Question: I've got the following tables:
'Student', 'Register' and a join table which displays the records that 1 register has many students in it, called 'Registers_Students' which looks like this: .
I had to create the 'Register_Students' table via 'rails g migration CreateStudentRegister', which looked like this:
'''
class CreateStudentRegister < ActiveRecord::Migration
def change
create_table :registers_students, :id => false do |t|
t.integer :register_id
t.integer :student_id
t.boolean :present
t.time :time_of_arrival
end
end
end
'''
Now, I want every register to have a number of students, and for every student, I want them to have a 'present' status of true/false, and every student should also have a 'time_of_arrival' time.
However, I have no way of accessing the 'time_of_arrival' or 'present' attributes, as I want to set them.
The way I want to change these attributes for every student, is in the 'register/show.html.erb' using the following code:
'''
<% @register.students.each do |student| %>
<tr>
<td><%= Register.find(@register).present %></td> #Doesn't work
<td><%= student.university_id%></td>
<td><%= student.first_name.titlecase%></td>
<td><%= student.last_name.titlecase%></td>
<td><%= Register.find(@register).time_of_arrival %></td> #This doesn't work
<td><%= student.time_of_arrival%></td> #Nor does this
</tr>
<% end %>
</table>
'''
The reason I want it to be displayed in the 'show' page, is so that the register can be edited with marking the student as either being present or absent, and also mark their time of arrival using a checkbox (That part hasn't been implemented yet, but if any of you guys know how to implement it, I'd love to hear about it).
Thanks guys for any answers in advance
EDIT: Added models
Model for 'Students':
'''
class Student < ActiveRecord::Base
has_and_belongs_to_many :registers
validates :university_id, :length => { :minimum => 10}, #Checks that the University ID is 10 characters long
:uniqueness => {:case_sensitive => false}, #Checks that the University ID is unique, regardless of case-sensitivity
:format => { :with => /[wW]\d\d\d\d\d\d\d\d\d/, #University ID needs to be in the right format via regex
:message => "Needs to be in the right format i.e. w123456789"}
default_scope :order => 'LOWER(last_name)' #Orders the students via last name
attr_accessible :first_name, :last_name, :university_id
def name
first_name.titlecase + " " + last_name.titlecase
end
end
'''
And this is the other model for the 'Register'
'''
class Register < ActiveRecord::Base
has_and_belongs_to_many :students
belongs_to :event
attr_accessible :date, :student_ids, :module_class_id, :event_id
end
'''
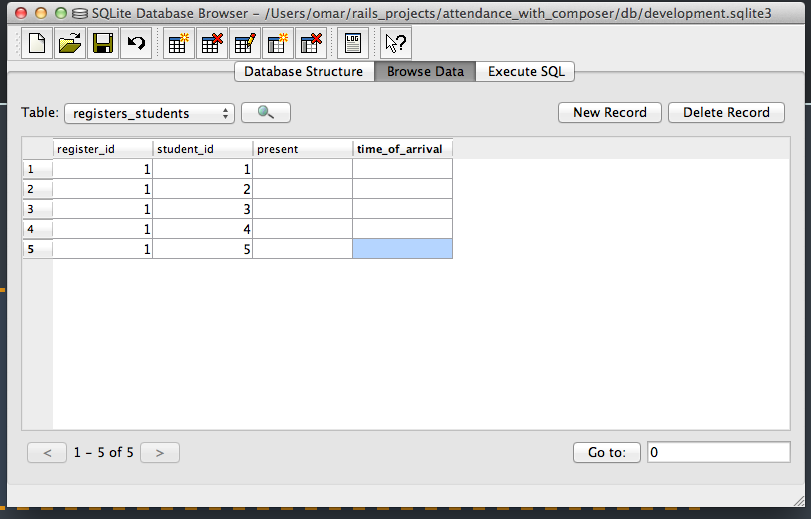
Answer: You need to set up a model to access the registers_students table
That table name doesn't follow rails conventions or normal symantics so can I suggest you
1) roll back your db by 1 migration (assuming that the creation of this table was the last migration) using
'rake db:rollback'
2) delete the migration from the db/migrations folder
3) use the built in rails model generator
'''
rails g model student_register register_id:integer student_id:integer #etc
'''
Now migrate your database Then set up your has_many and belongs_to relationships so you can use them in your view.
You will now have for each student a student_registers array you can loop through and access the present field on
1)
'''
<td><%= Register.find(@register).present %></td> #Doesn't work
'''
You have an instance of @register already so there is no need to go abnd read the database again to find the same one. Just use the attribute you want directly on the @register object
'''
<td><%= @register.present %></td>
'''
you original code although it is bad design should have worked
If that doesn't work then you have a more fundamental problem that is not possible to guess at with the little information you have provided so come back and edit your question and leave a comment if this is the case.
2)
the same goes for
'''
<td><%= Register.find(@register).time_of_arrival %></td> #This doesn't work
'''
3)
And because you say this doesn't work
'''
<td><%= student.time_of_arrival%></td> #Nor does this
'''
I start to suspect your statements of not working and suggest that it is working perfectly
Perhaps you have no data in those fields to display. So enter some data and all will be good.
4) There are 3 main ways to edit multiple records on a screen using rails helpers.
I suggest you read up on fields_for
As a starting point <URL>
Also check out this <URL>
Ryan Bates has done other railscasts on this subject so have a trawl through that website.